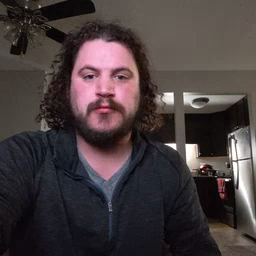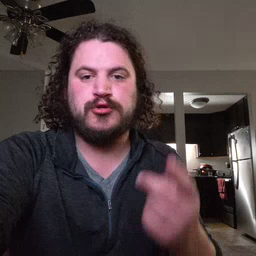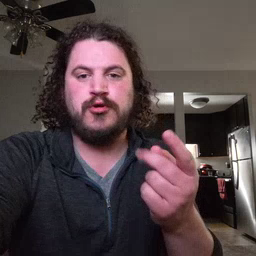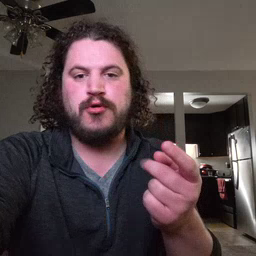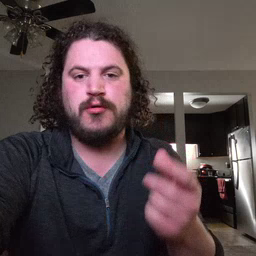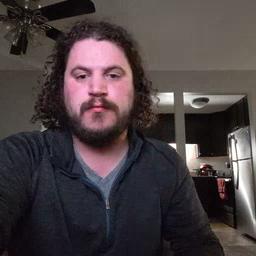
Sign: dog